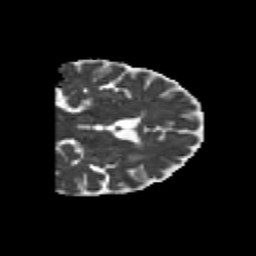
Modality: MD
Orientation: coronal
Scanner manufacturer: siemens
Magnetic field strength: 3 T
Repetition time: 6.8 s
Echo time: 0.093 s